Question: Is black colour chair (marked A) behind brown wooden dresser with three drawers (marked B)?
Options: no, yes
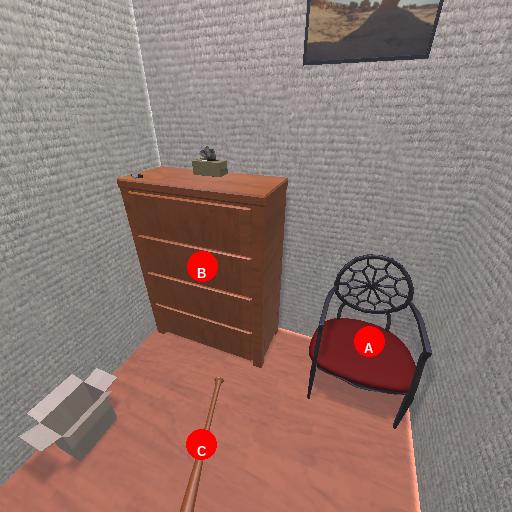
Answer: no